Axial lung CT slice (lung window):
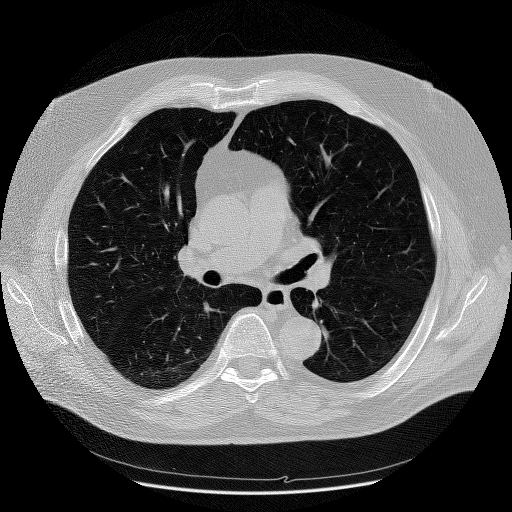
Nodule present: no